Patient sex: F
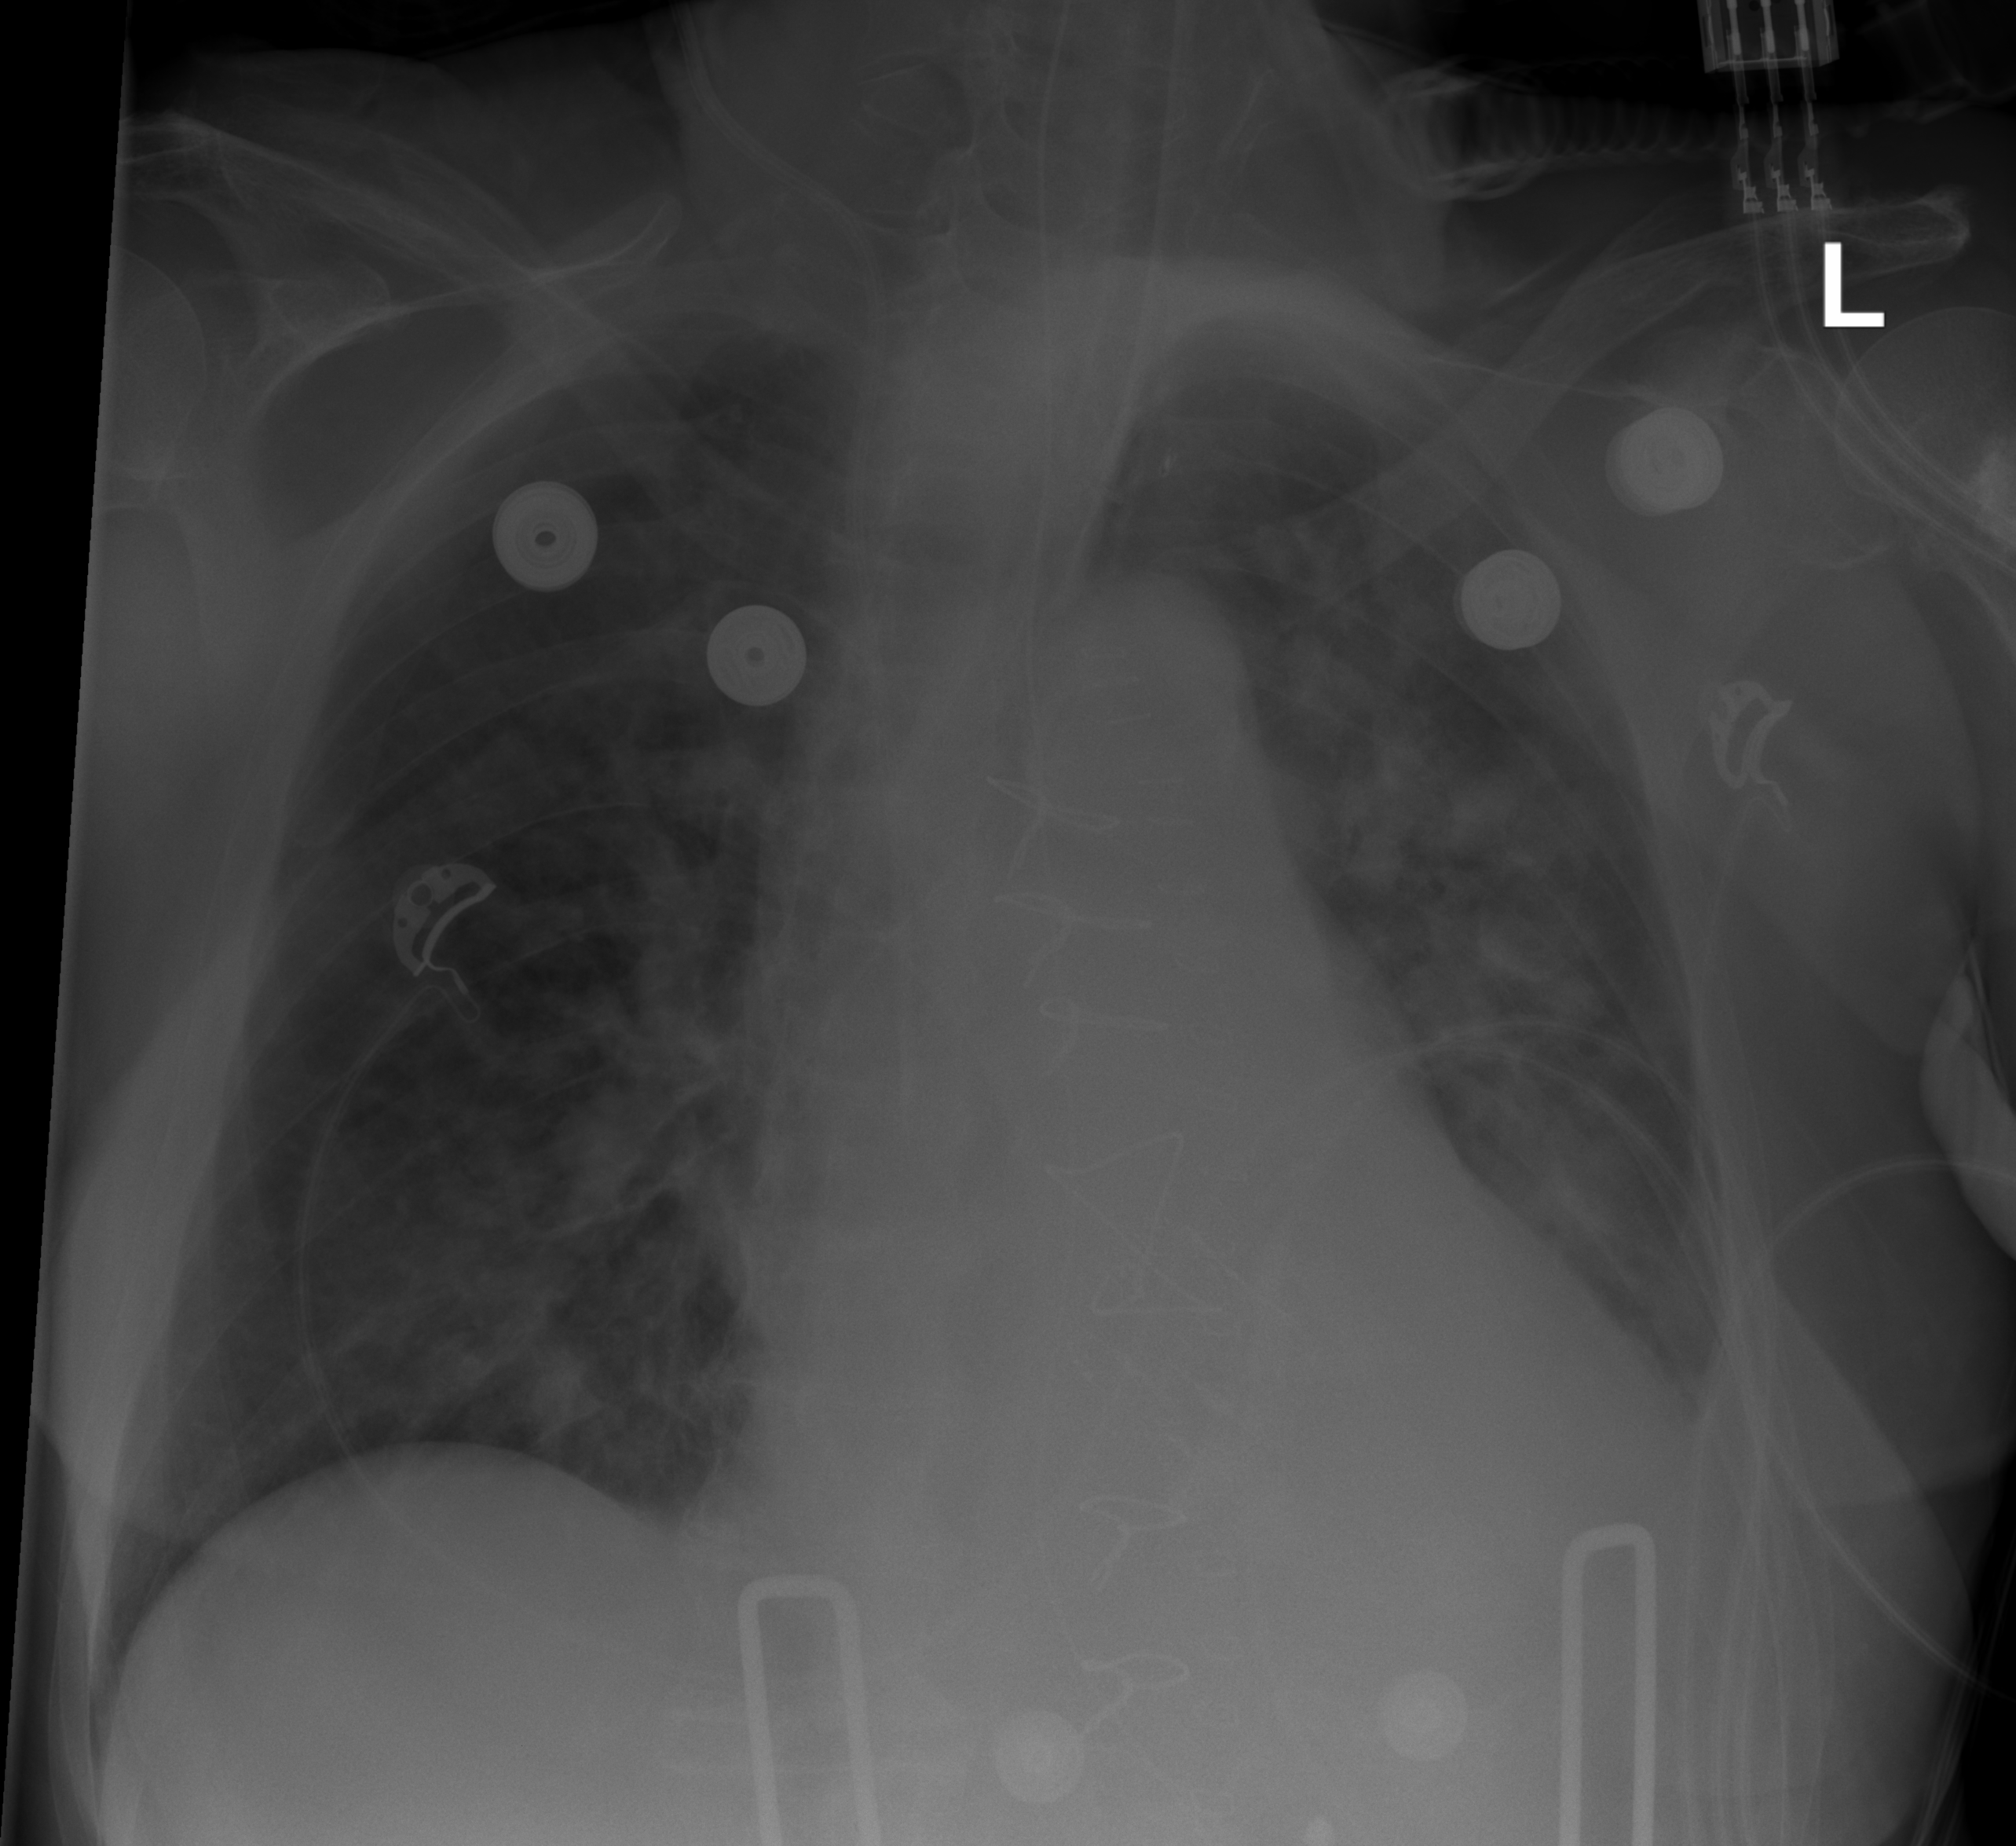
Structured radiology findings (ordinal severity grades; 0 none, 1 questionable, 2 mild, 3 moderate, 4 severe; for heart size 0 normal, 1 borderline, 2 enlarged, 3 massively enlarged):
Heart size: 2
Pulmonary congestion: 2
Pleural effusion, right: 0
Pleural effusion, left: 0
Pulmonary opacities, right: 2
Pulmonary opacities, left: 3
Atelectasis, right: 0
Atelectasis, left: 0